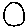
Label: circle